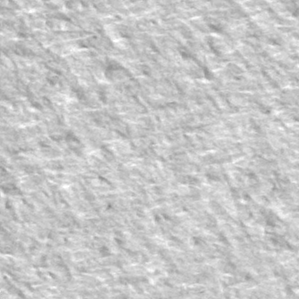
Label: frost